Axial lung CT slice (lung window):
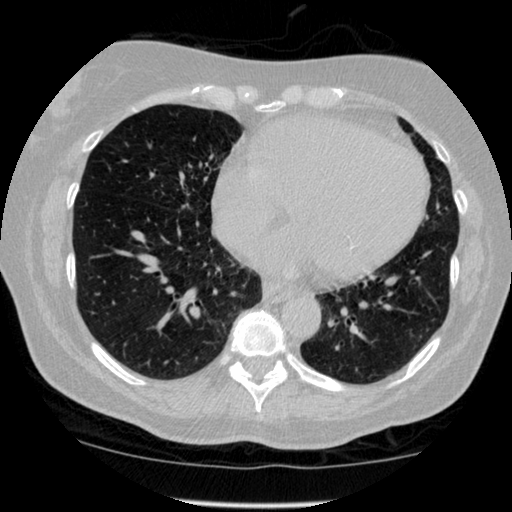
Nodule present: no